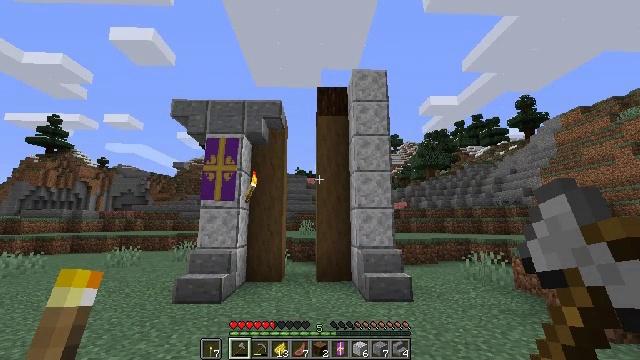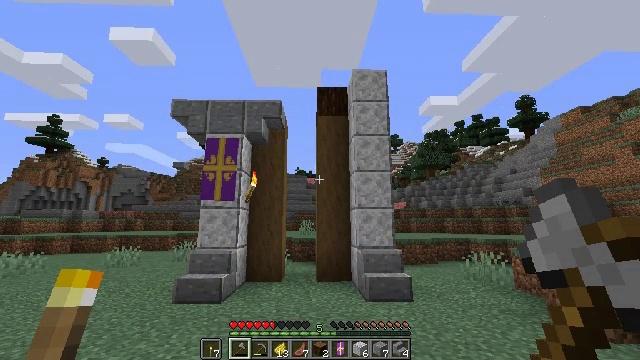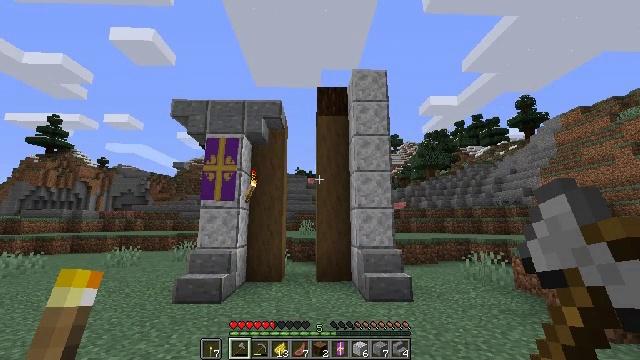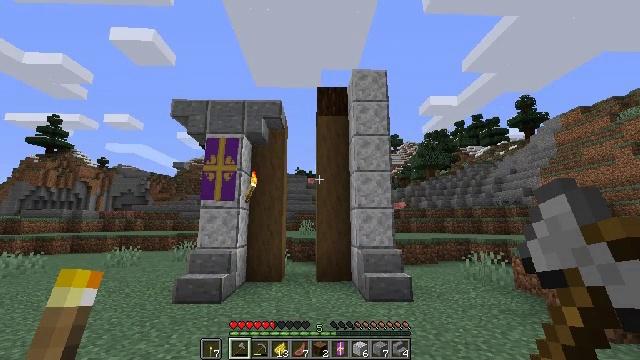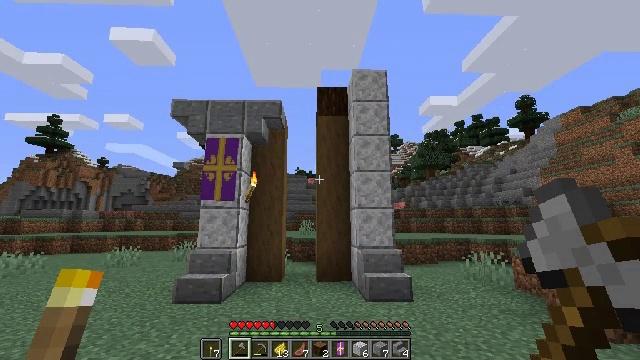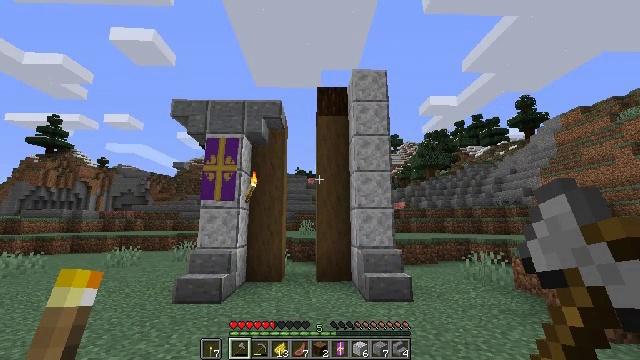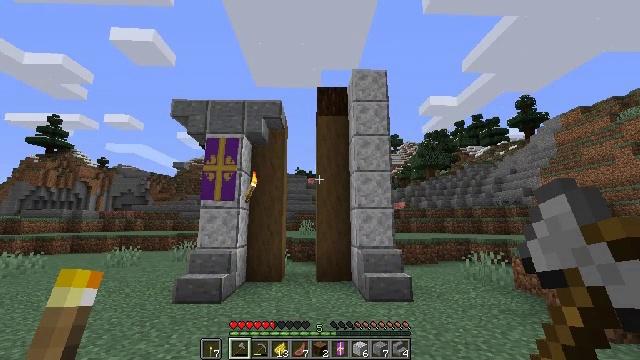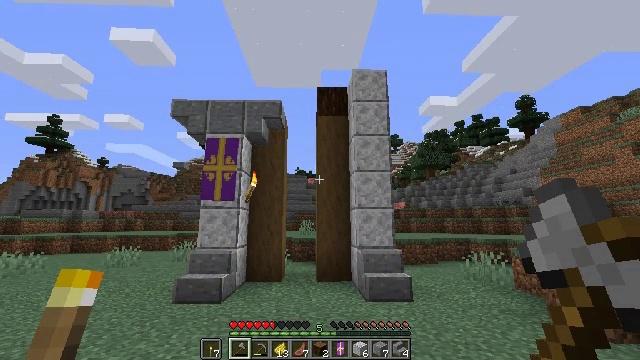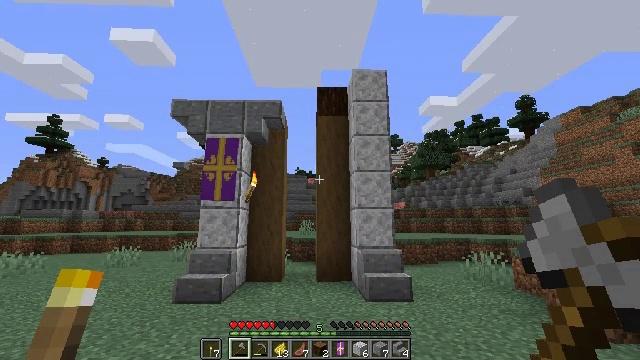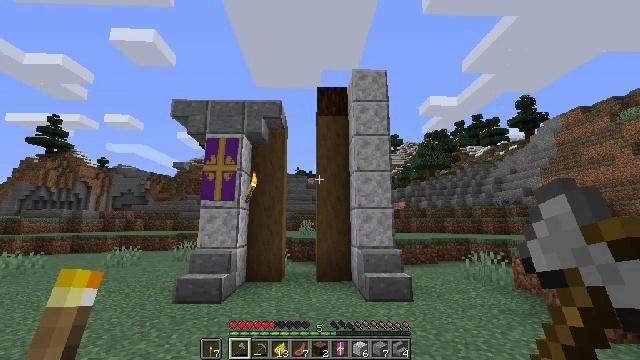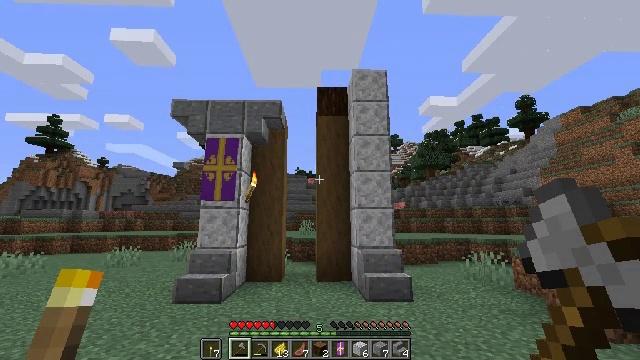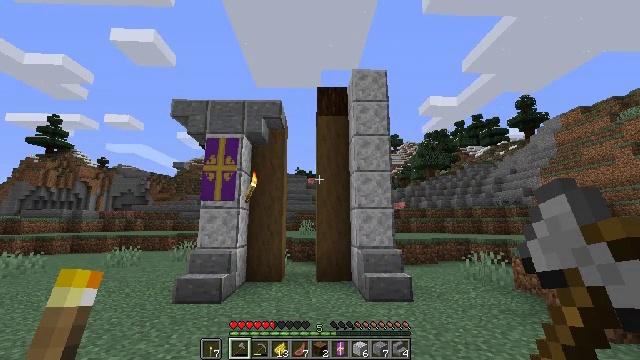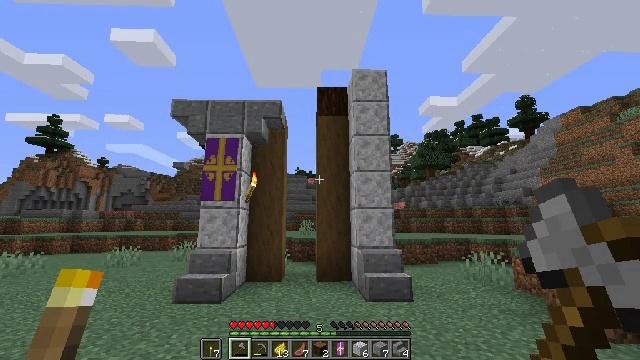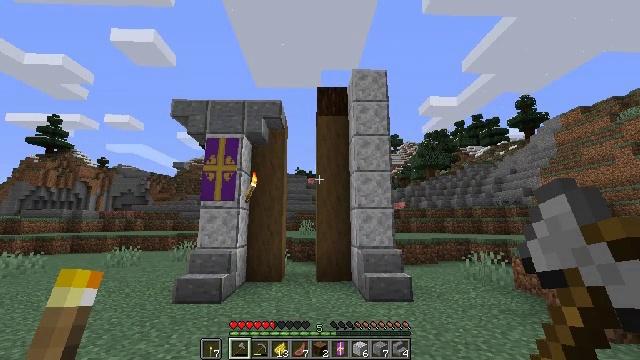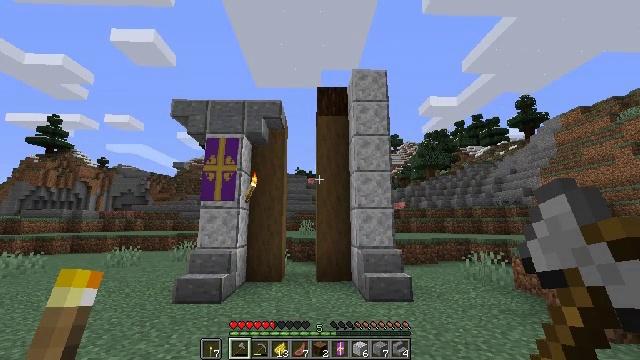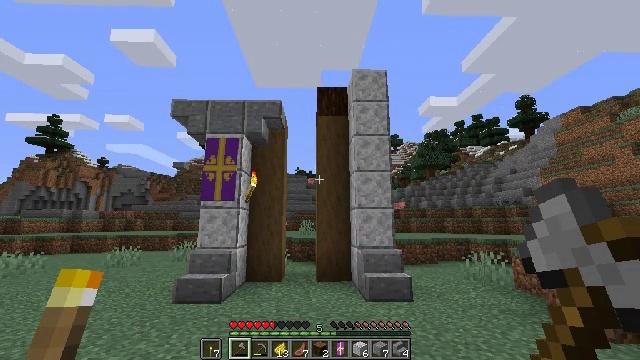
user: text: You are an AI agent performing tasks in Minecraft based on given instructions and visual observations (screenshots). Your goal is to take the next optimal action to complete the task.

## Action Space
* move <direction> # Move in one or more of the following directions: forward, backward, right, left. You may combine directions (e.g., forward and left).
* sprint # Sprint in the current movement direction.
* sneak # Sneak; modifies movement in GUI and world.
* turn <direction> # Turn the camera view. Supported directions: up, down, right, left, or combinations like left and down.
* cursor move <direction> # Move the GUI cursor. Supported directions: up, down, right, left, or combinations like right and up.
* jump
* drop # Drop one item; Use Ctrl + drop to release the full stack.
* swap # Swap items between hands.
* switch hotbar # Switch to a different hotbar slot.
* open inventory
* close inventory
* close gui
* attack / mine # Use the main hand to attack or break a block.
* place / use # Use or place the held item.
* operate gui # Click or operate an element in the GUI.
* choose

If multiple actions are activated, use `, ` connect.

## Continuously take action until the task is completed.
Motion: motion action
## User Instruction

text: Mine the purple wall banner from the wall.
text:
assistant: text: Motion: no_op
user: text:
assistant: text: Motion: no_op
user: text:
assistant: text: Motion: no_op
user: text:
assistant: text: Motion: no_op
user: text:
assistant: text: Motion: no_op
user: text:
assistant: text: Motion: no_op
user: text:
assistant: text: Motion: no_op
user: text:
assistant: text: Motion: no_op
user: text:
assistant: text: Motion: no_op
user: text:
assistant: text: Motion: no_op
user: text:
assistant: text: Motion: no_op
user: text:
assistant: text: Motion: no_op
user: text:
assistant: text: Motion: no_op
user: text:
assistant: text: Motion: no_op
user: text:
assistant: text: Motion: no_op
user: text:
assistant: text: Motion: no_op
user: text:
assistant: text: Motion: no_op
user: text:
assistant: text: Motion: no_op
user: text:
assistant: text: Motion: no_op
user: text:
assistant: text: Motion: no_op
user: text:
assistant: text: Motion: no_op
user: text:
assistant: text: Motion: no_op
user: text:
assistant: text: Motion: no_op
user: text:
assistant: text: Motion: no_op
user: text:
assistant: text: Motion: no_op
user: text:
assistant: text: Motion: no_op
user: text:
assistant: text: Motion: no_op
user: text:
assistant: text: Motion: no_op
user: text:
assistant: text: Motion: no_op
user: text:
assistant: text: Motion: no_op